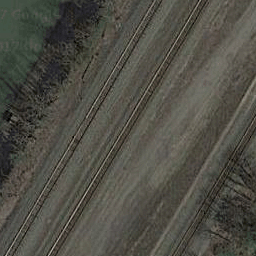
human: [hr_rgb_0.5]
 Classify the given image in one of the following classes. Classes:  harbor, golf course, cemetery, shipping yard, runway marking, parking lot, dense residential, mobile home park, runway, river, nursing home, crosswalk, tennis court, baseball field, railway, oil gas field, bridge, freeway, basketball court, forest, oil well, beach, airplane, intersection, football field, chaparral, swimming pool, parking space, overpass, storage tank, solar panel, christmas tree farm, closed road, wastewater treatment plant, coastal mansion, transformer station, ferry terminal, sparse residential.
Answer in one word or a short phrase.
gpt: railway